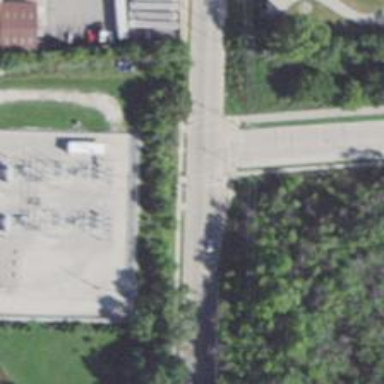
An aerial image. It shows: Footway on asphalt with marked crossing lines.